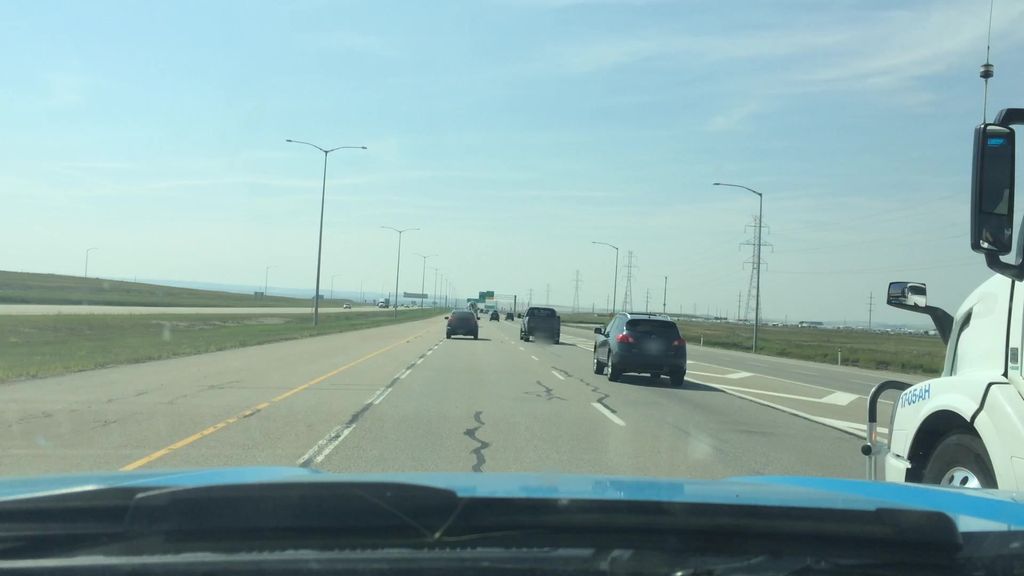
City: calgary